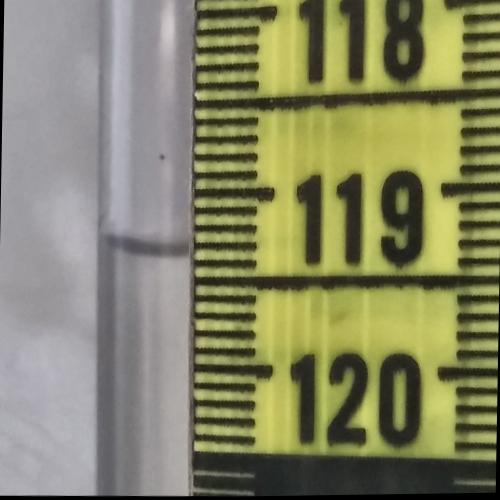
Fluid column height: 119.3 cm